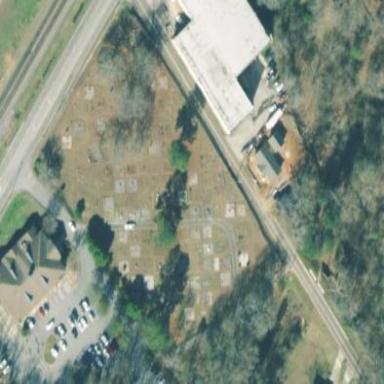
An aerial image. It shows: Cemetery.